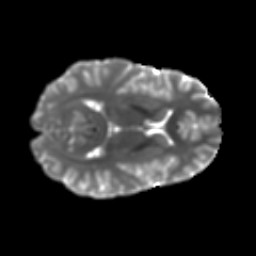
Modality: T2w
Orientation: axial
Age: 19
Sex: male
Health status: ill
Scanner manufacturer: ge
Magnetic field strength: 3 T
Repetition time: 6.863 s
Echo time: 0.0808 s